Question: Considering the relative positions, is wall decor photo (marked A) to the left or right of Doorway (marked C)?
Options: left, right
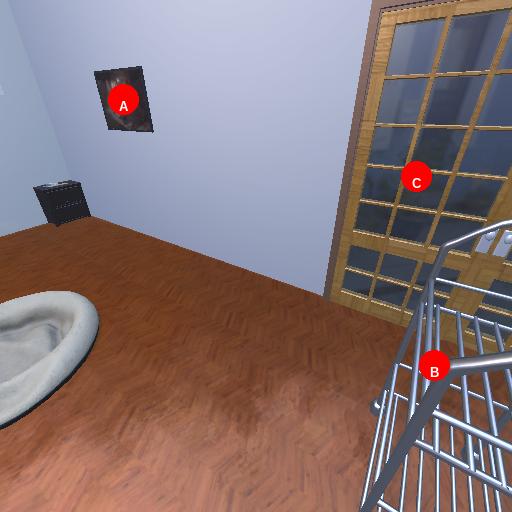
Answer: left